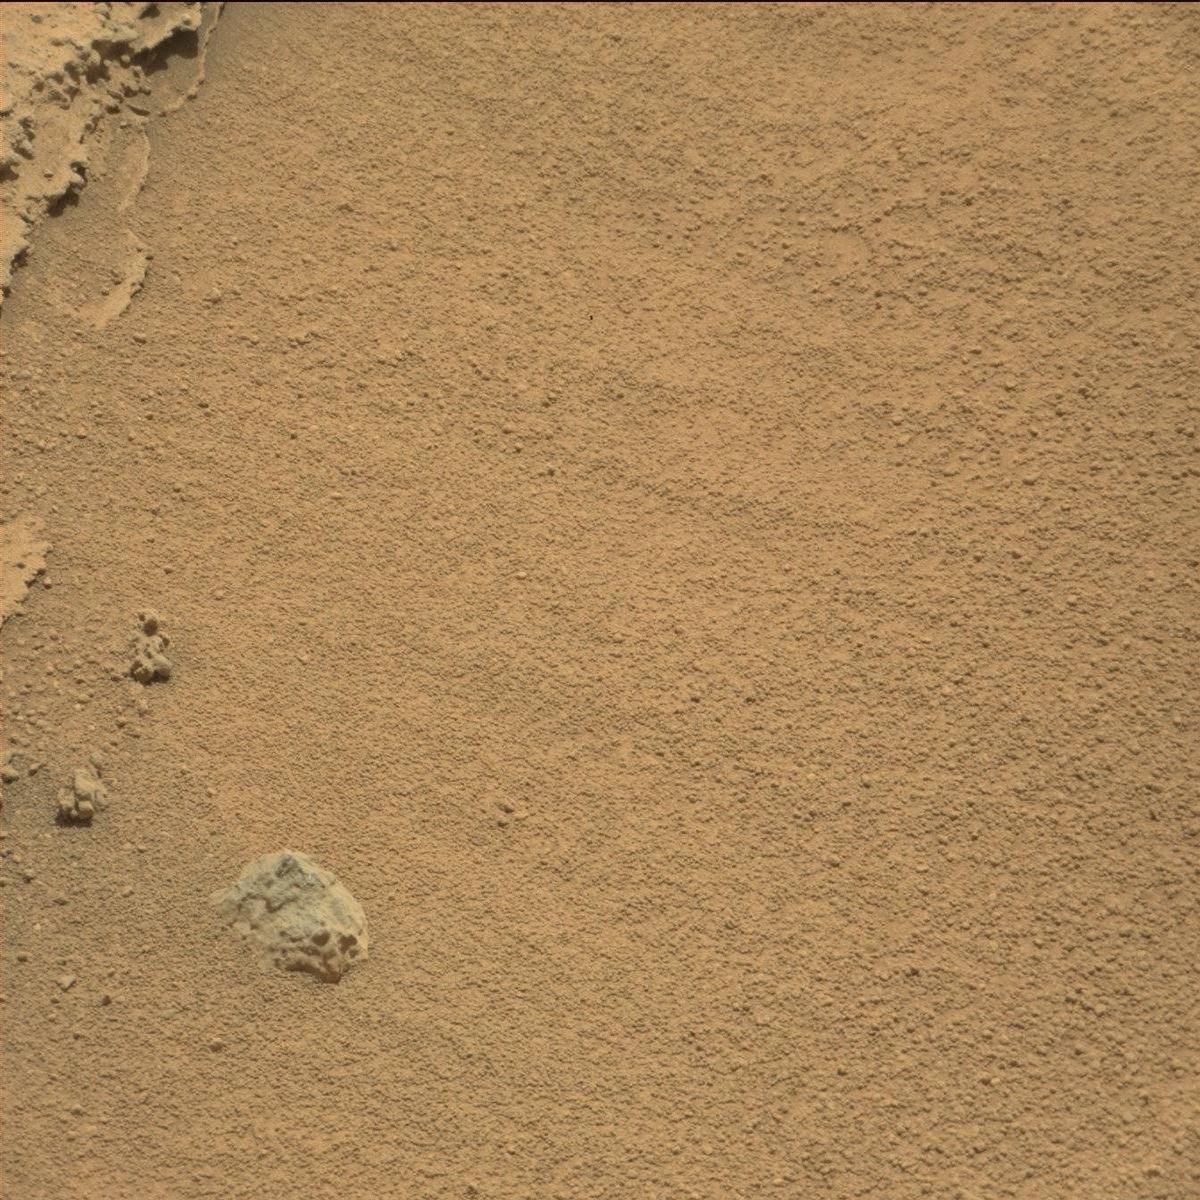
Terrain classes present: Bedrock, Sand / Soil